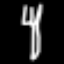
Label: fork